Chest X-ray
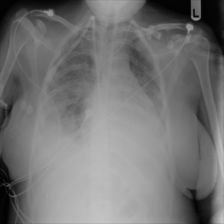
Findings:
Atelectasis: positive
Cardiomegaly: negative
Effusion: positive
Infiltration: positive
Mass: negative
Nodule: negative
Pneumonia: negative
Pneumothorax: negative
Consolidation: negative
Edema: positive
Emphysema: negative
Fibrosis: negative
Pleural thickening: negative
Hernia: negative